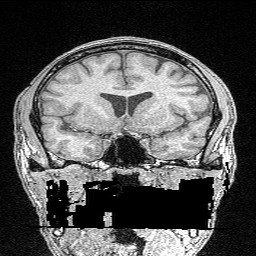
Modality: FLASH
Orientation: sagittal
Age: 30
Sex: male